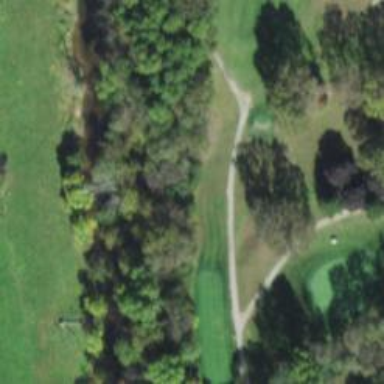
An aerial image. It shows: Service road designated as golf cart path.